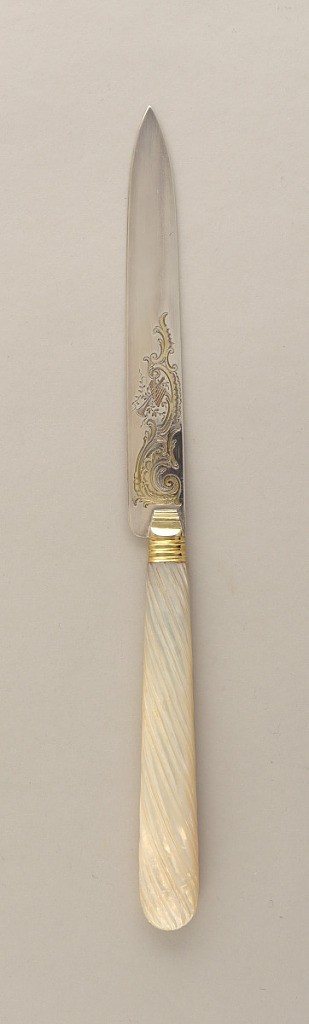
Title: Fruit Knife with Mother-of-Pearl Handle
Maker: François Nicoud, French, active Paris ca. 1875-1890
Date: ca. 1890
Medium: steel, gold plated, silver, mother of pearl
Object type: knife
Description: One of twelve fruit knives. Rectangular blade with pointed tip, surface adorned with engraved scrolling and spiral foliage decoration on lower half. Reverse side of blade devoid of decoration. Banded gold plated ferrule leads to mother of pearl handle, decorated with carved diagonal fluting, slightly widenning to rounded terminal.